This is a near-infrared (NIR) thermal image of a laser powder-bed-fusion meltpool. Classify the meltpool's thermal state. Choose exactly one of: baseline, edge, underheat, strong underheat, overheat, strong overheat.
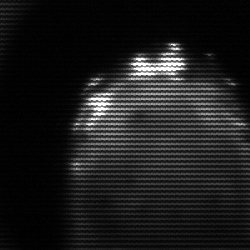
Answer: edge